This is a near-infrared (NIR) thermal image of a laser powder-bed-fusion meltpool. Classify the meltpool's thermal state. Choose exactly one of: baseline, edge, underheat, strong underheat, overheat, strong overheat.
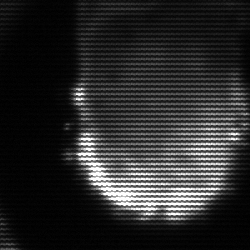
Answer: baseline